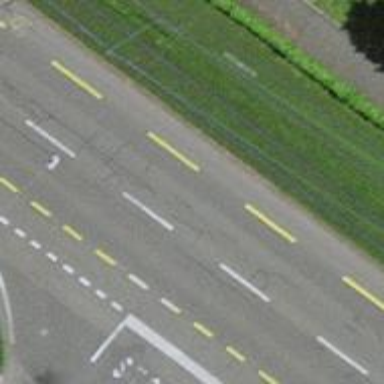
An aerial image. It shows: Primary highway with asphalt surface. It also has lane for cyclists on both sides.